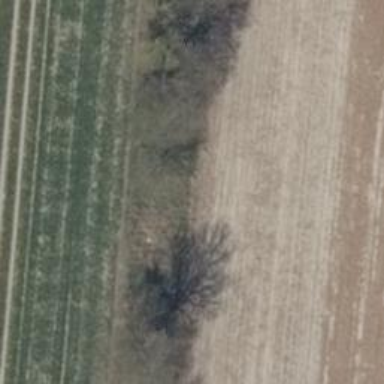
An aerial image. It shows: Row of trees in natural setting.